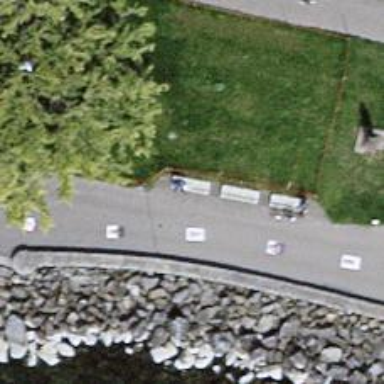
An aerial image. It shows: White bench.